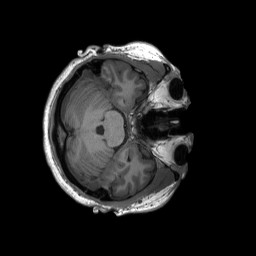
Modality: T1w
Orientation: axial
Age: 19
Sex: female
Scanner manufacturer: siemens
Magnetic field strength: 3 T
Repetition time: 2.3 s
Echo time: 0.00232 s